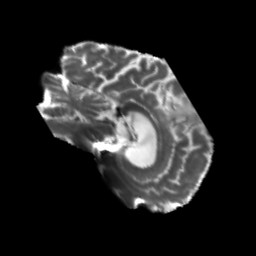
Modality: T2w
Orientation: sagittal
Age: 71
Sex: male
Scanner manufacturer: siemens
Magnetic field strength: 3 T
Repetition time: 5.47 s
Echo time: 0.0854 s